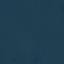
Label: SeaLake